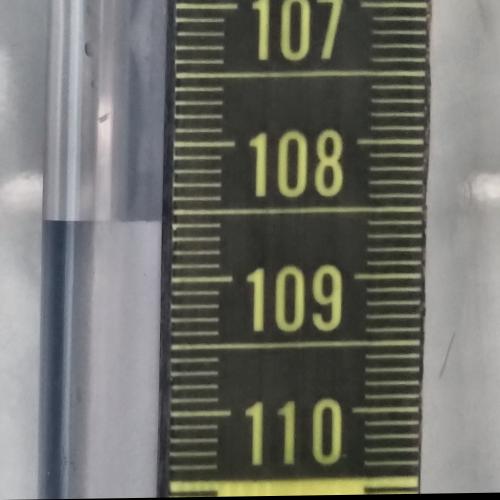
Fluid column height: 108.6 cm